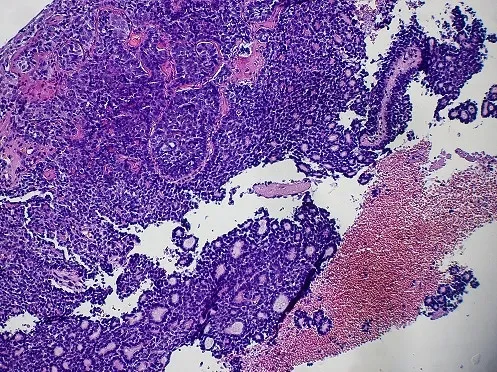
ACC: combining tubular and solid features (case 2) (HE x 100).
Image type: pathology (h&e)